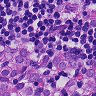
Metastatic tissue present: yes